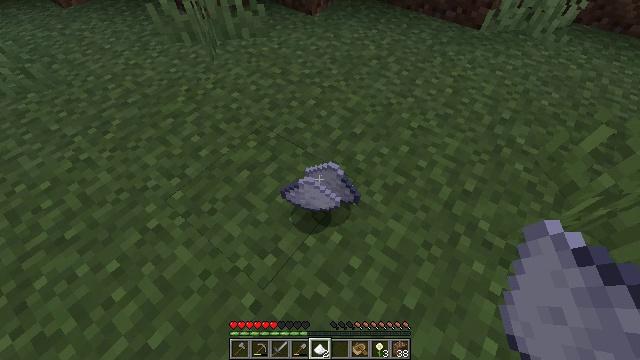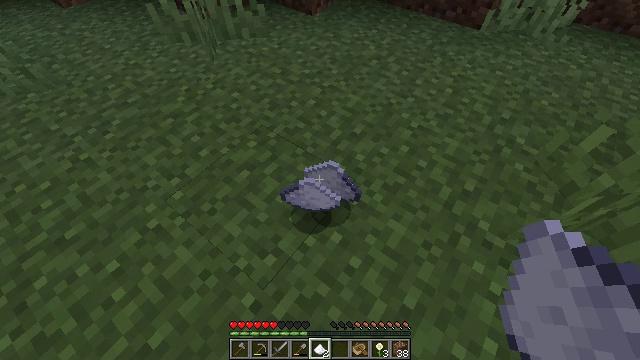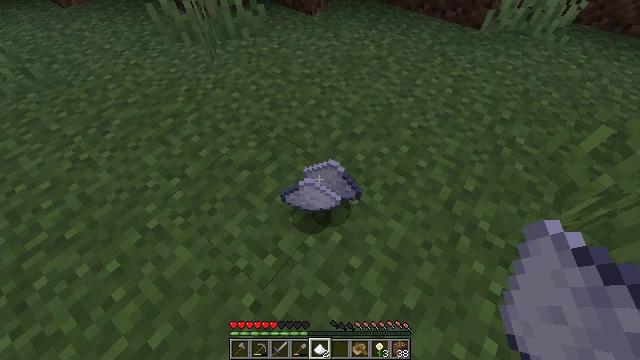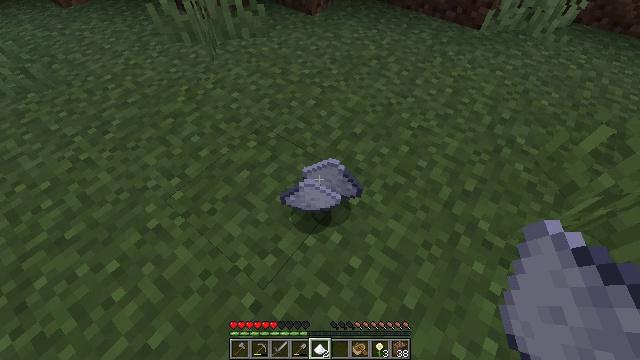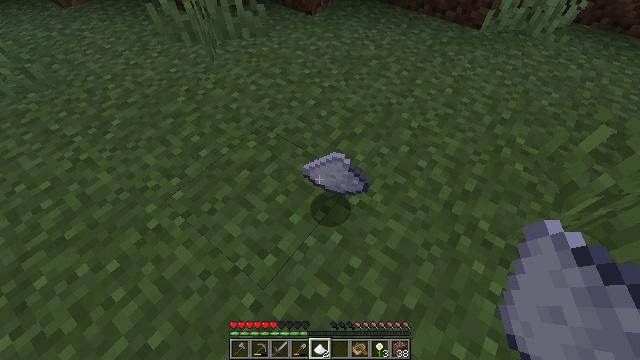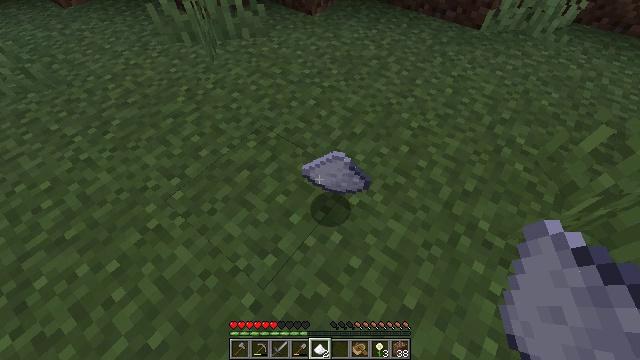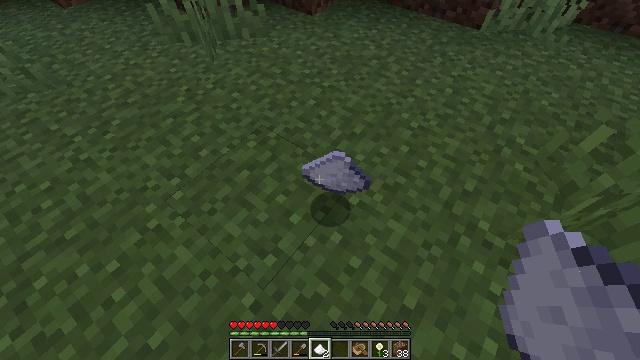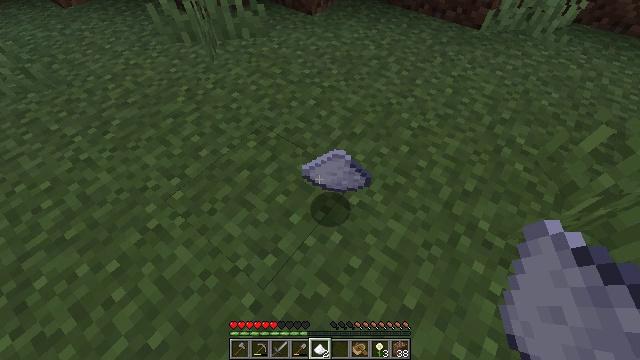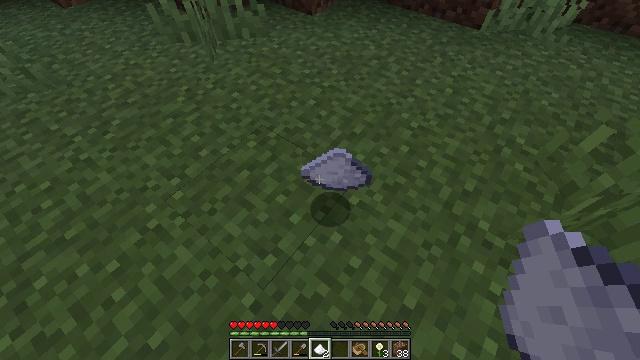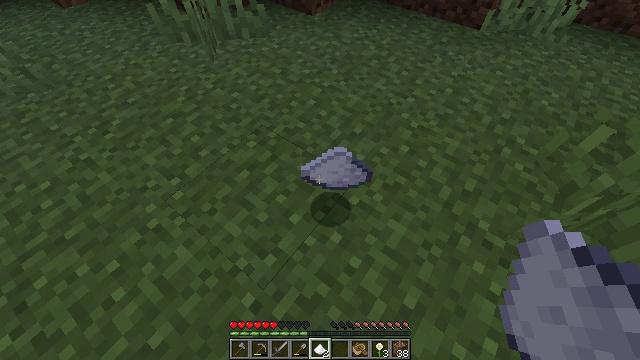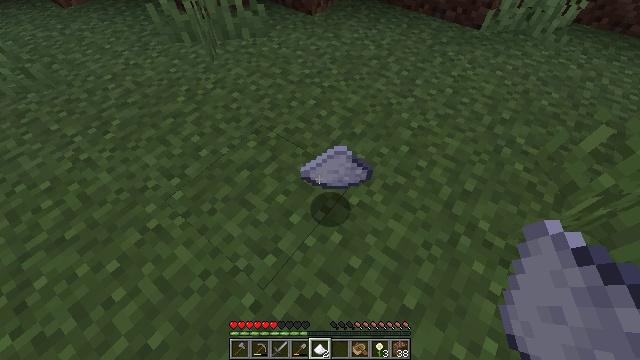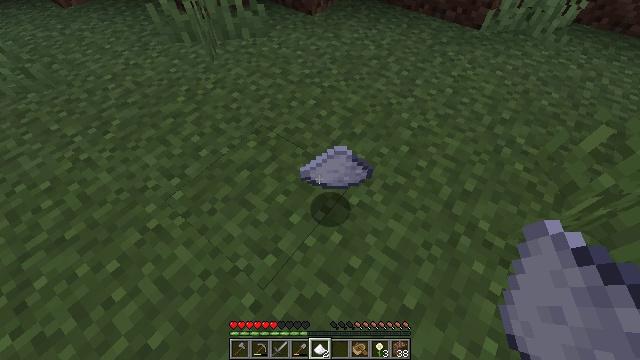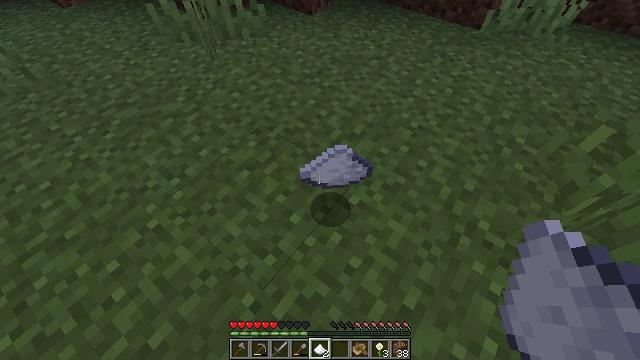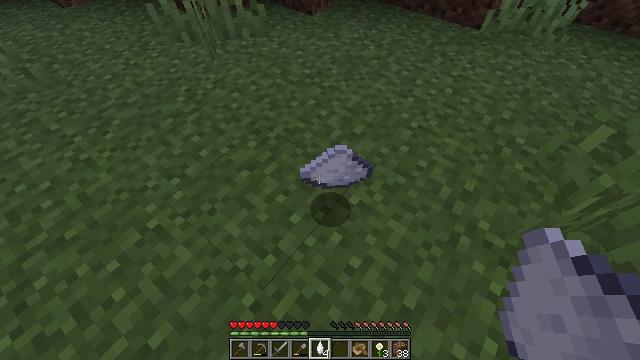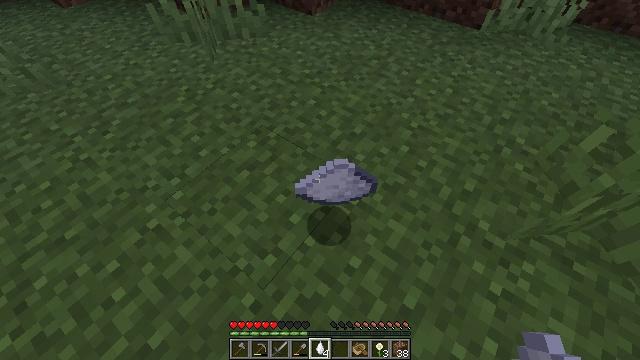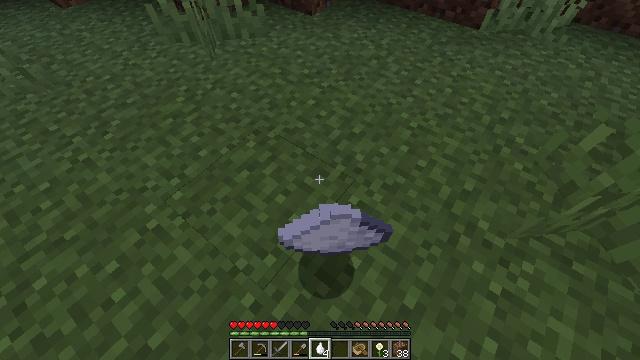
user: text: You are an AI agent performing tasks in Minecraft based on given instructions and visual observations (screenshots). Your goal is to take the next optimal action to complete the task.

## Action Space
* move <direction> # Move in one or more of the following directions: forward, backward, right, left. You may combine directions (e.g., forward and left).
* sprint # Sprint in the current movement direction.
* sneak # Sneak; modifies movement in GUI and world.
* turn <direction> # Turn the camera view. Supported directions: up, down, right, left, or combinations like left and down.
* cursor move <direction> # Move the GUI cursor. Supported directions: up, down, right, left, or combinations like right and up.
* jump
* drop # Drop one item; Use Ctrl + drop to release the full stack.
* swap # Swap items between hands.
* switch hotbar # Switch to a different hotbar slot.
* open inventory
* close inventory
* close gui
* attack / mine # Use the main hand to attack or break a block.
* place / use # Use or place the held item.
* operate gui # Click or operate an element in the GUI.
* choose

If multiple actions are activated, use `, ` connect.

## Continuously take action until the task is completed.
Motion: motion action
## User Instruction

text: Remove sugar from the inventory.
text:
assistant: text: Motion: use / place
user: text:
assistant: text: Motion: use / place
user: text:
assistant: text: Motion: use / place
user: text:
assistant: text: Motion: use / place
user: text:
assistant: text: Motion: use / place
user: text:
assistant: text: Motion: use / place
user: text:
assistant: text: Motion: use / place
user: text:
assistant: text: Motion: use / place
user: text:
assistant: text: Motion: use / place
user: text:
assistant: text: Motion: use / place
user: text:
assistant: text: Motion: use / place
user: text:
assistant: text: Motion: use / place
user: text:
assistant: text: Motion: use / place
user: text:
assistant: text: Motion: use / place
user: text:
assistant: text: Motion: use / place
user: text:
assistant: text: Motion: use / place
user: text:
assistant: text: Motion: use / place
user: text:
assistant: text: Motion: use / place
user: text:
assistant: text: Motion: use / place
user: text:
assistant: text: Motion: use / place
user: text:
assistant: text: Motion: use / place
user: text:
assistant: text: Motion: use / place
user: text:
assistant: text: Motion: use / place
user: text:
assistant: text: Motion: use / place
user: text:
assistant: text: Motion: use / place
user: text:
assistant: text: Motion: turn right and up
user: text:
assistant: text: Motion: turn right and up
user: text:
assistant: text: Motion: turn right
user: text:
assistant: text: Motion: turn right and up
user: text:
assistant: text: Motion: turn right and up